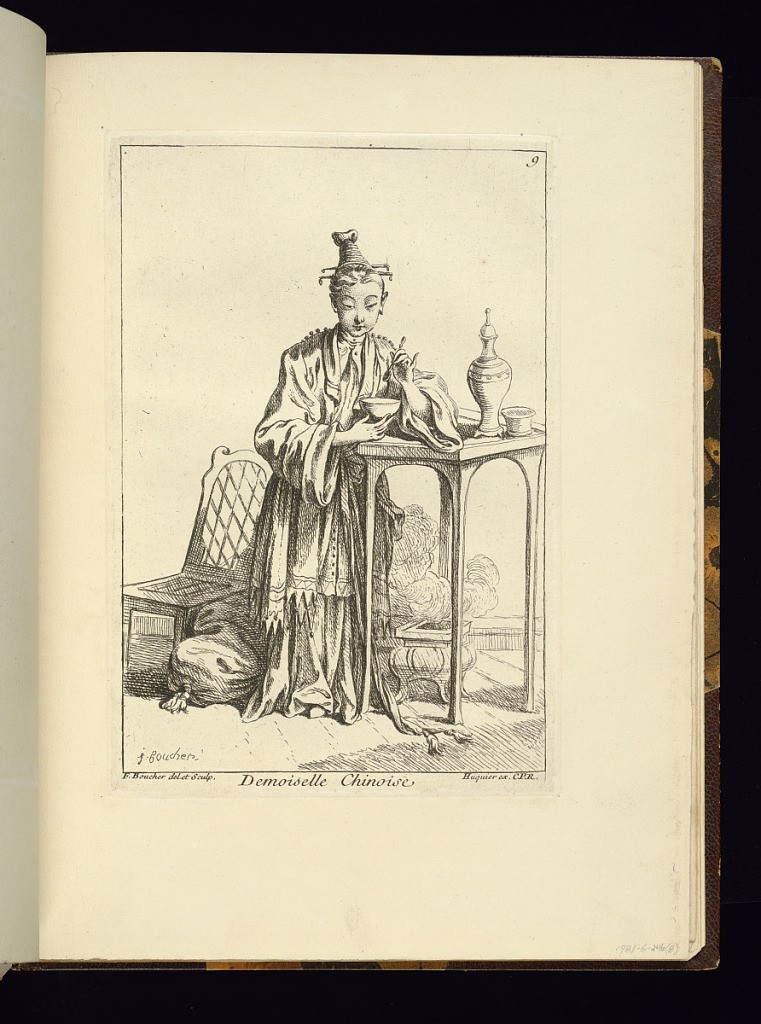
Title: Demoiselle Chinoise
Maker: François Boucher, French, 1703–1770
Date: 1738-1745
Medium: Etching on laid paper
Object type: Print
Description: Plate printed with a young woman dressed in Chinese costume (chinoiserie) standing at a table and eating out of a bowl with a spoon. Under the table is a censer. The plate is signed (twice; Boucher etched his signature at lower left) and numbered.